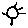
Label: sun